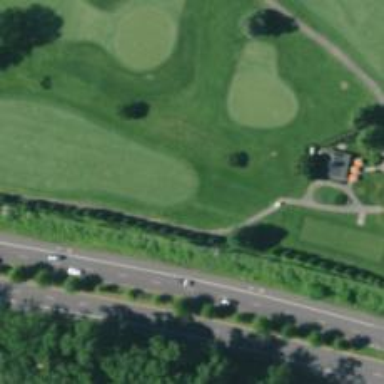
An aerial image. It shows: Golf hole.